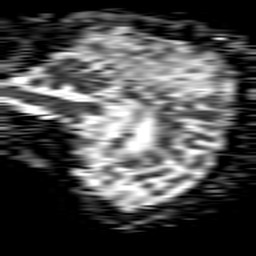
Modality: ADC
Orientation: sagittal
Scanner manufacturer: philips
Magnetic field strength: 1.5 T
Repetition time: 4.6 s
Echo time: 0.08437 s